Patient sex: M
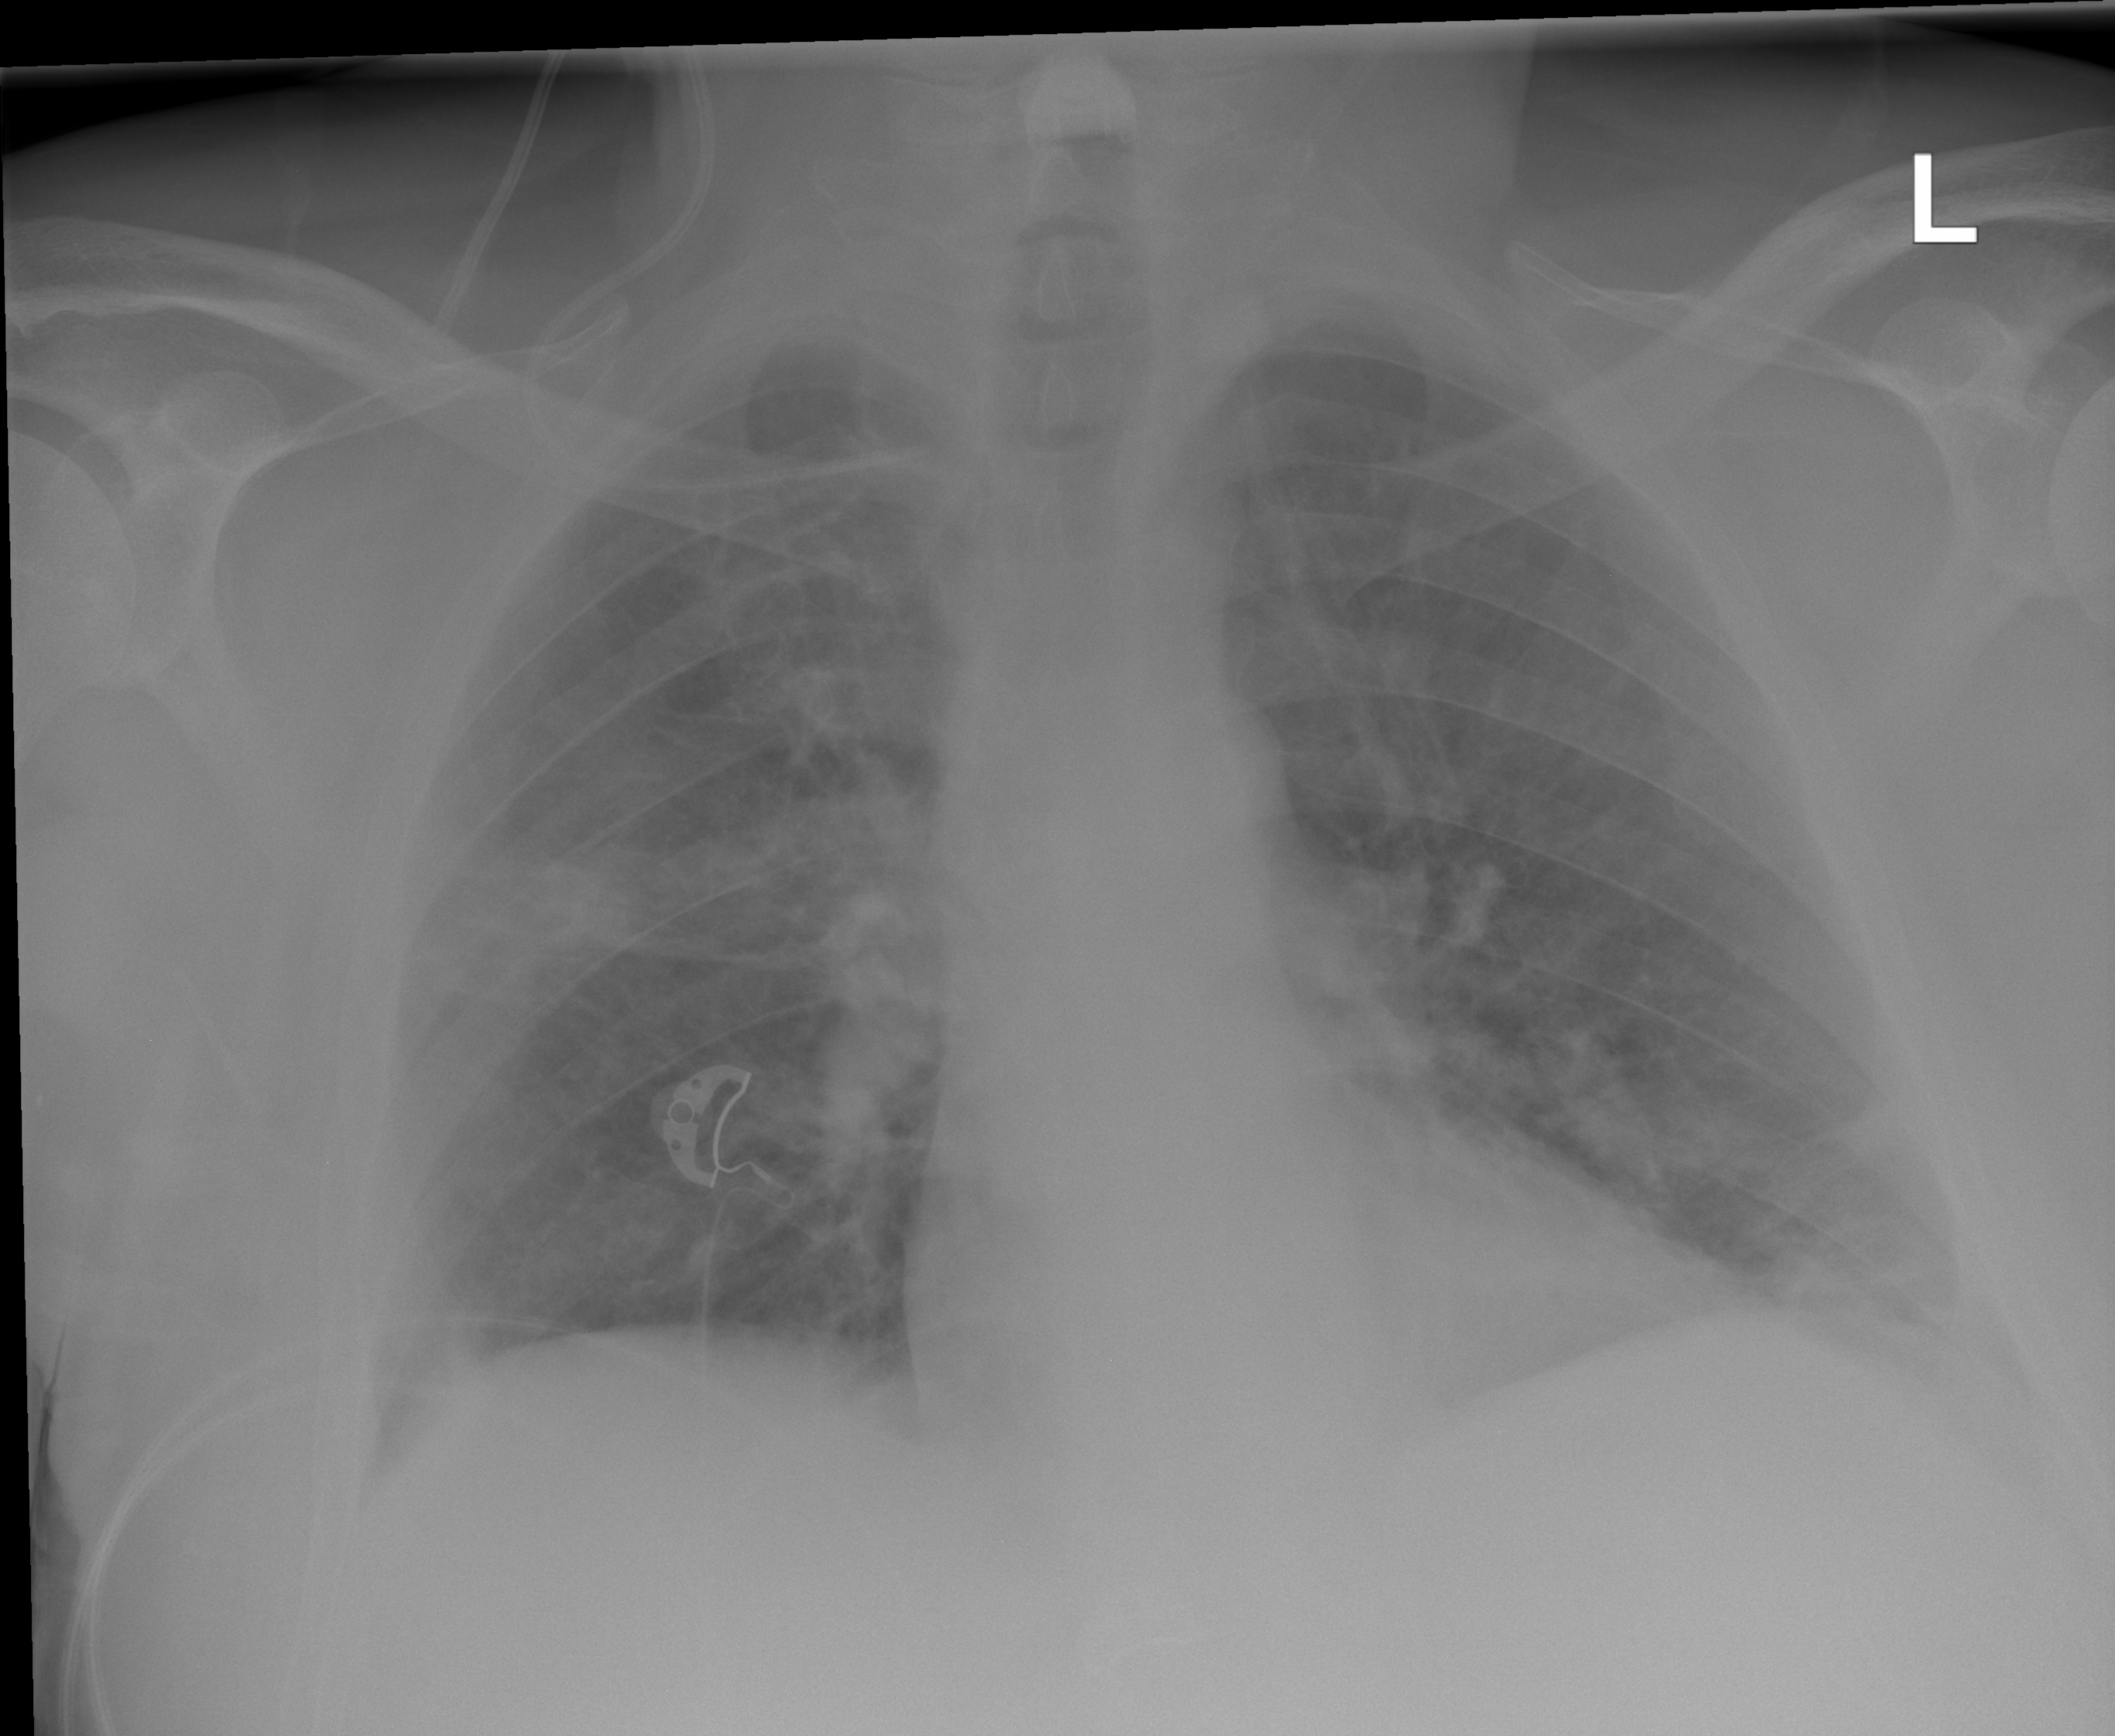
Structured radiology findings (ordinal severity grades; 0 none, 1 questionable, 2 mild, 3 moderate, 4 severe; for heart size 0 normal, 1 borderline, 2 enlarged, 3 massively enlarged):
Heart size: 0
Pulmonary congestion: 2
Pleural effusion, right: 0
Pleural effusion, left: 0
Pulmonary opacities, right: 0
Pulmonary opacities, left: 2
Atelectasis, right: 2
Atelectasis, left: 2